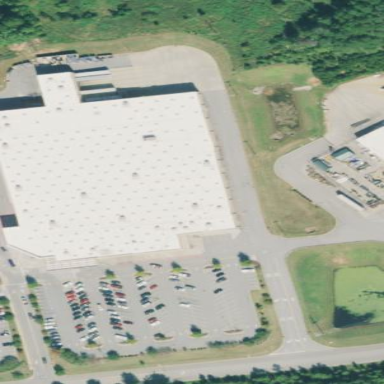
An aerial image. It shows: Retail building that houses wholesale shop.